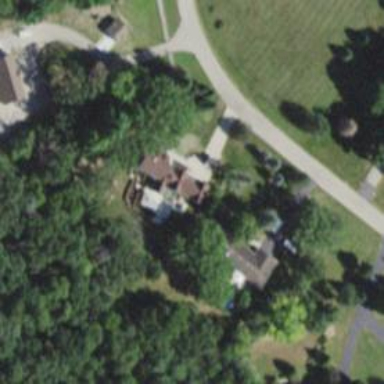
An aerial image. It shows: Driveway.